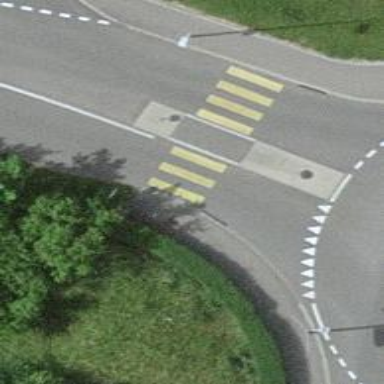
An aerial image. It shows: Kerb barrier.